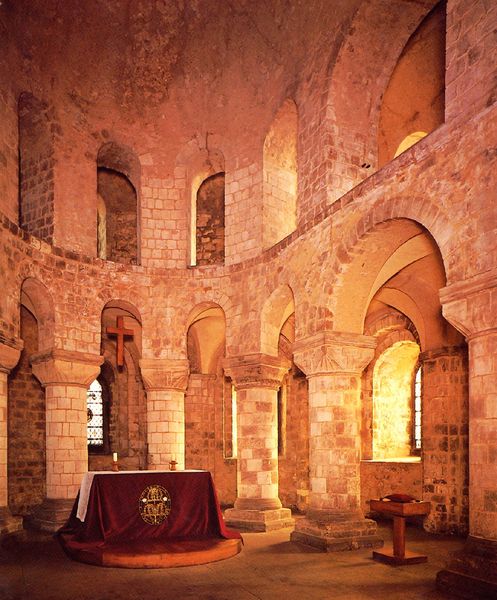
Titel: Kathedrale von Peterborough/Cambridgeshire (vormals Peterborough Abbey)
Standort: Peterborough (EU - GB)
Schlagwörter: fenster, holz, licht, säulen, tisch, rot, architektur, samt, stein, kirche, stoff, decke, balkon, kahl, romantik, kerze, kerzen, leuchter, foto, fotografie, bögen, gewölbe, kreuz, dom, mauerwerk, becken, gebet, altar, kapitelle, kathedrale, kapitell, mauern, mittelalter, altarraum, apsis, rundbögen, messe, romanik, chor, basis, purpur, taufbecken, altardecke, altartuch, alterdecke